Question: I am setting up VS Code to work on an existing Salesforce project saved in BitBucket.
I cloned the repository down to my device and now when I open VS Code I get the message "The git repository at 'C:\Users[my repository directory]' has too many active changes, only a subset of Git features will be enabled.
When I go to Git in the left hand menu, it says I have 5000 staged changes and it appears to think those changes are that I deleted the files even though I can see them when I go to the file path myself.
Suggestions?
Visual Studio Code details:
Version: 1.42.0 (user setup)
Commit: ae08d5460b5a45169385ff3fd44208f431992451
Date: 2020-02-06T10:51:34.058Z
Electron: 6.1.6
Chrome: 76.0.3809.146
Node.js: 12.4.0
V8: 7.6.303.31-electron.0
OS: Windows_NT x64 10.0.18362

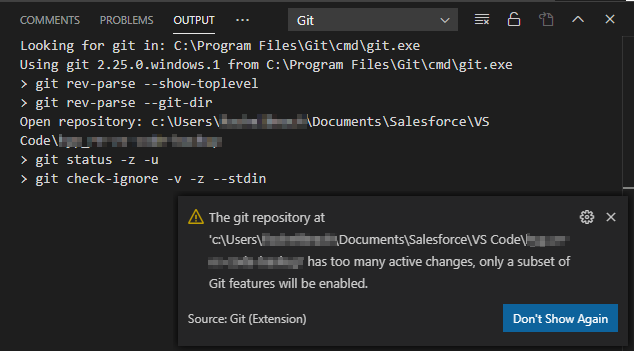
Answer: Check with <URL> if this is an eol issue.
If yes, then:
- 'git config --global core.autocrlf false'- -